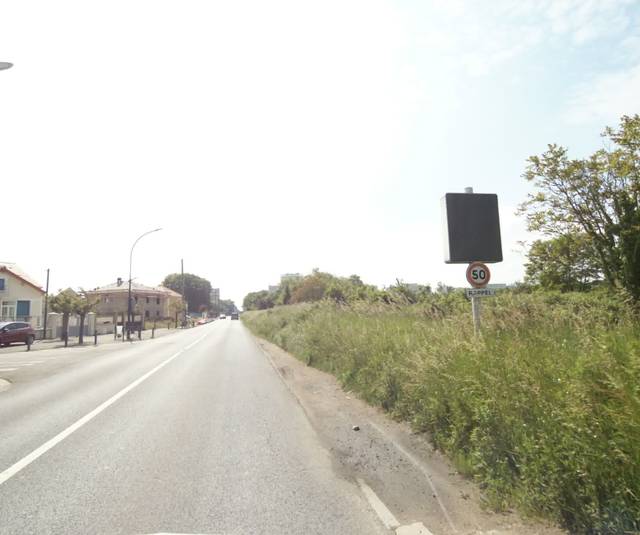
Region: France
Coordinates: 48.958, 2.229